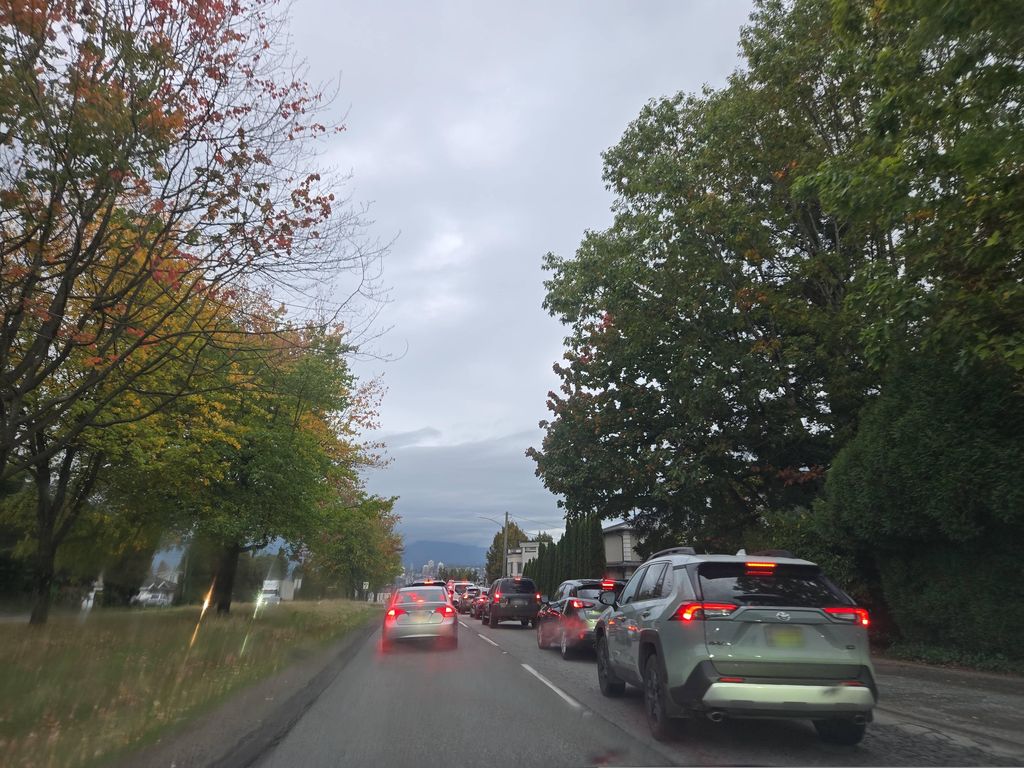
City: vancouver